Question: I am creating a report that will sum up all subtotal per MaterialNo/Color/Quality/Size.
Here's my sample report:

Computation will be
I am using '=Sum(Fields!TOTAL_CTN.Value)' but the result is 12.
Is there a way to compute using like '=sum(subtotal_TextBoxName)'?
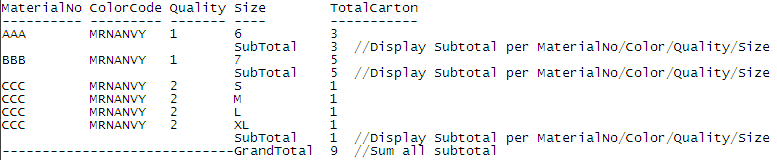
Answer: I'm still not 100% sure of your underlying data and business logic, but here's one approach that might help.
I'm working off the following sample data:

Based on what your description above, it sounds like you have something similar to:

Which gives results:

It seems that you don't actually want to 'Sum' 'TOTAL_CTN', rather this should be the same for every 'MaterialNo' with the 'Sum' only applied in the Grand Total.
As such you can change the Sub Total aggregation to 'Max' and, since you're using Report Builder 3.0, you can then take the 'Sum' of the group level aggregation values. The report will look like this:

Where the Grand Total expression is:
'''
=Sum(Max(Fields!TOTAL_CTN.Value, "MaterialNoMax"))
'''
In this expression 'MaterialNoMax' refers to the name of the Row Group (based on 'MaterialNo' in my example).
This gives your desired results:

The key here is thinking about what aggregation gets applied at each level and how these roll up to the end total.